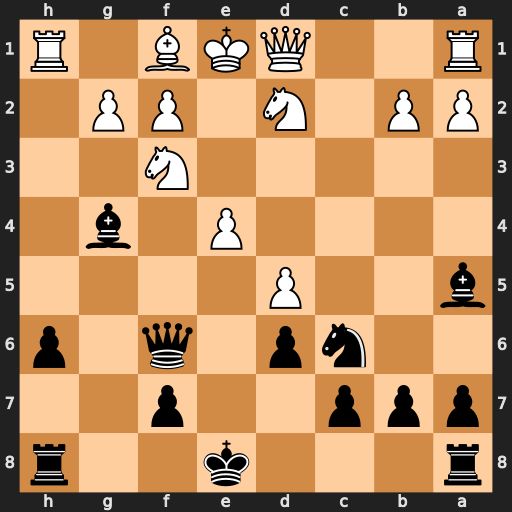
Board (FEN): r3k2r/ppp2p2/2np1q1p/b2P4/4P1b1/5N2/PP1N1PP1/R2QKB1R
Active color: b
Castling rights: KQkq
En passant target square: -
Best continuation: Bxf3 gxf3 Qxb2 dxc6 Bxd2+ Qxd2 Qxa1+